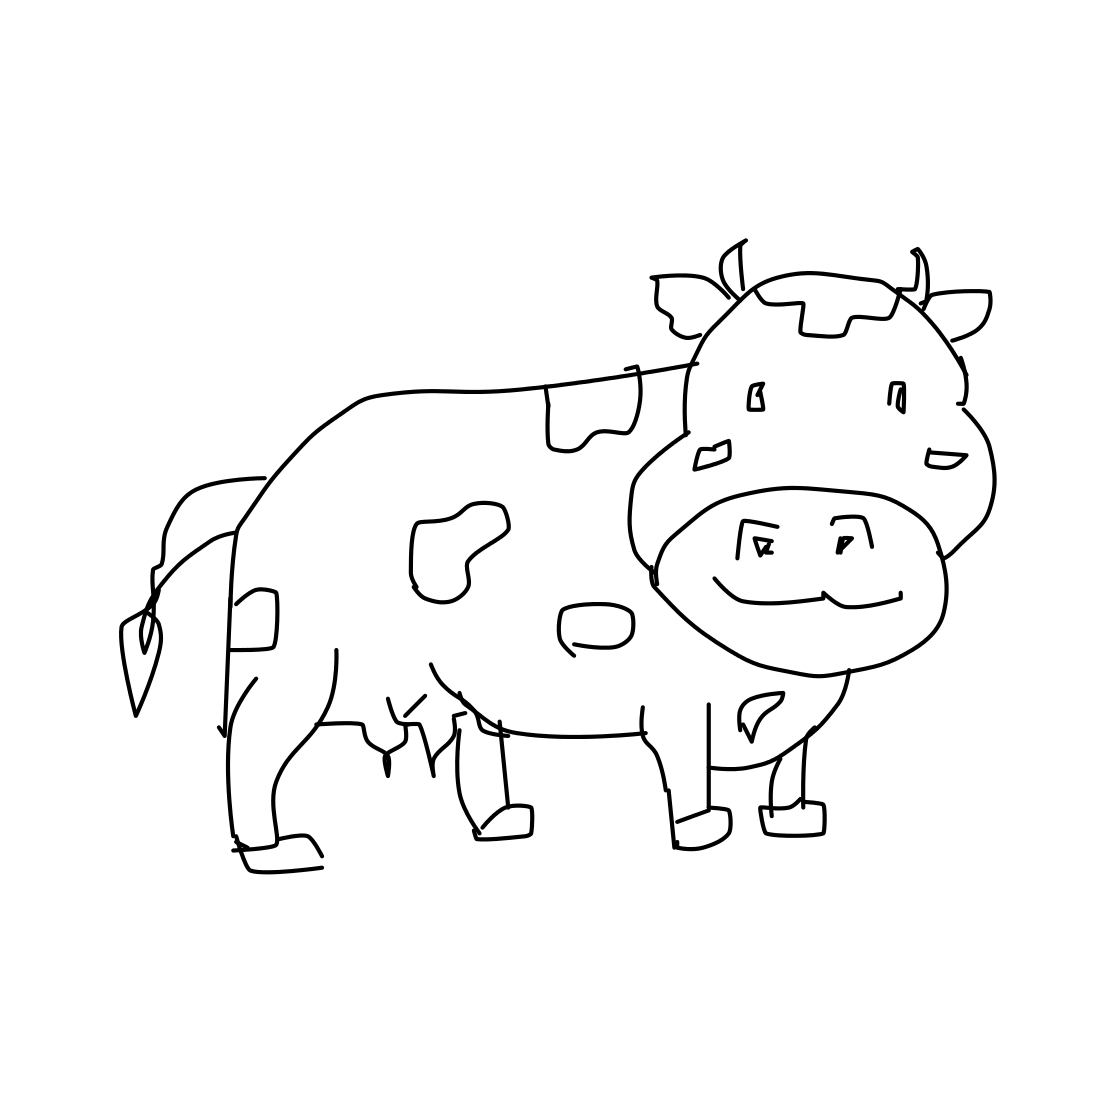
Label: cow